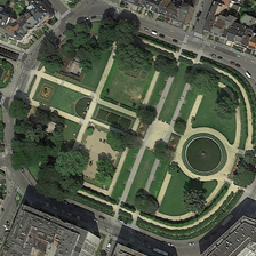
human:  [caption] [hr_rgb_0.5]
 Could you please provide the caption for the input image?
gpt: Many buildings surround a single circular square and many green trees.

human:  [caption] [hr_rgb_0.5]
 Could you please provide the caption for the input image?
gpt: Many buildings are around a square shaped like an annular runway with many green trees.

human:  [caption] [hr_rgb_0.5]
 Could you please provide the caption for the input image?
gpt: There are many buildings around the square like many green trees and ring runways.

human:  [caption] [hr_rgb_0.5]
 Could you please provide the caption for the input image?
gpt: Many buildings surround a square circular runway surrounded by many green trees.

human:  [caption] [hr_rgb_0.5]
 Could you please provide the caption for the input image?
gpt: Many buildings are to the REDOR of a square in the form of a ring track with many green trees.